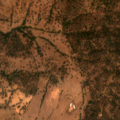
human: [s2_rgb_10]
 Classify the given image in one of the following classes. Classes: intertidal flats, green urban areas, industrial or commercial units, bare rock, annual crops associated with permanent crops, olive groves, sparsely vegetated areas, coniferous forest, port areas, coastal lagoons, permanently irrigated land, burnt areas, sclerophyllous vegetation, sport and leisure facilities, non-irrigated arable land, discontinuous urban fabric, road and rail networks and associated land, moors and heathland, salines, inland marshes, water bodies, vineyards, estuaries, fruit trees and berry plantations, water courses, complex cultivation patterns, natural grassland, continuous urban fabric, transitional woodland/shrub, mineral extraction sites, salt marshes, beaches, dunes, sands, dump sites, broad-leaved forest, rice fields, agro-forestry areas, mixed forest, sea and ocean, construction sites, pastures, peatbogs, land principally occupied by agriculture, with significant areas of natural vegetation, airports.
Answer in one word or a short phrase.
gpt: pastures, agro-forestry areas, broad-leaved forest